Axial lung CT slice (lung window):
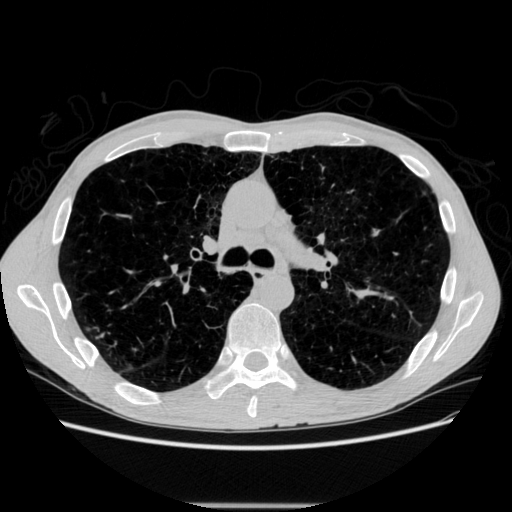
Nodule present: no